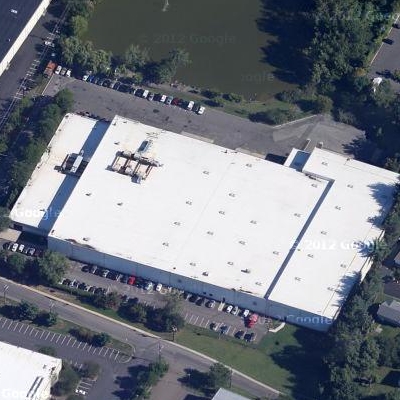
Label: Industry